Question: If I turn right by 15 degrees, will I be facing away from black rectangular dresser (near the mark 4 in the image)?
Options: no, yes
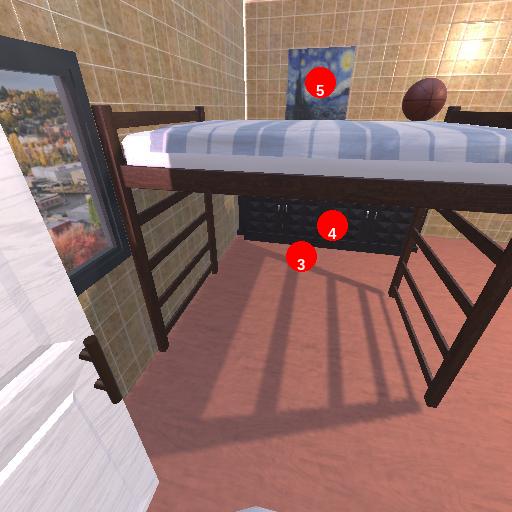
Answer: no